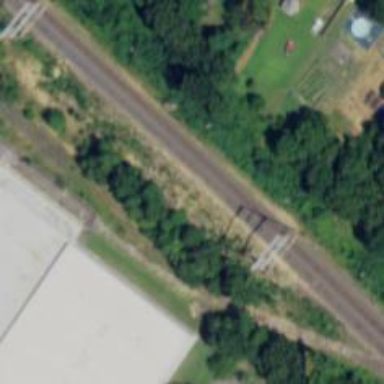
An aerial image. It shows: Disused railway spur line.